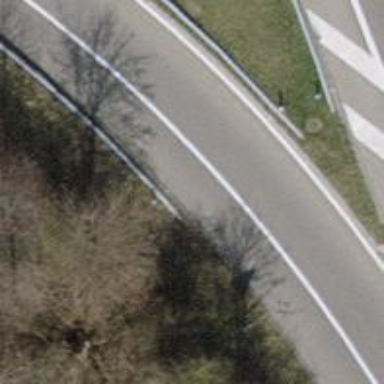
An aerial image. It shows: Asphalt motorway link.